Question: I have this in my activity's xml:
'''
<RelativeLayout xmlns:android="http://schemas.android.com/apk/res/android"
xmlns:tools="http://schemas.android.com/tools"
android:layout_width="match_parent"
android:layout_height="match_parent"
android:paddingBottom="@dimen/activity_vertical_margin"
android:paddingLeft="@dimen/activity_horizontal_margin"
android:paddingRight="@dimen/activity_horizontal_margin"
android:paddingTop="@dimen/activity_vertical_margin"
tools:context=".MainActivity" >
<ImageView
android:id="@+id/jokeIcon"
android:layout_width="wrap_content"
android:layout_height="wrap_content"
android:layout_alignParentTop="true"
android:layout_centerHorizontal="true"
android:contentDescription="@string/app_name"
/>
<ScrollView
android:layout_width="fill_parent"
android:layout_height="fill_parent"
android:layout_below="@+id/jokeIcon" >
<LinearLayout
android:layout_width="fill_parent"
android:layout_height="wrap_content"
android:orientation="vertical" >
<TextView
android:id="@+id/allJokesTxt"
style="?android:textAppearanceMedium"
android:layout_width="fill_parent"
android:layout_height="fill_parent"
android:gravity="center"
android:lineSpacingMultiplier="1.2"
android:padding="16dp" />
</LinearLayout>
</ScrollView>
<ImageView
android:id="@+id/jokeprev"
android:src="@drawable/backarrow"
android:layout_width="wrap_content"
android:layout_height="wrap_content"
android:layout_alignParentLeft="true"
android:layout_alignParentBottom="true"
android:contentDescription="@string/app_name"
/>
<ImageView
android:id="@+id/jokenext"
android:src="@drawable/nextarrow"
android:layout_width="wrap_content"
android:layout_height="wrap_content"
android:layout_alignParentBottom="true"
android:layout_alignParentRight="true"
android:contentDescription="@string/app_name"
/>
</RelativeLayout>
'''
As you can see I have 2 imageviews at the bottom. The problem is that the 2 arrows are overlaping the scrollview content. and it looks like this:

I will place the proper arrow size, but at this point the arrows are just overlapping the scrollView.
I know that I miss something really small here and that I miss some basics on the xml design. Can you give me a push?
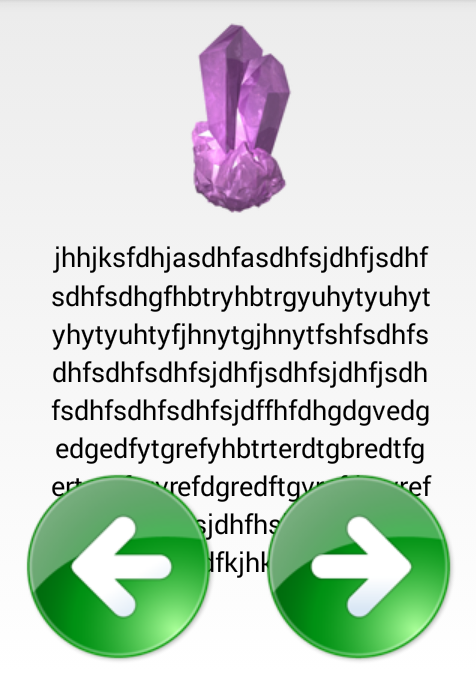
Answer: The problem is that the scrollview is set to fill the parent. That's why the buttons will overlap the scrollview. The trick is to add
'''
android:layout_above="@+id/jokeprev
'''
to the scrollview. This way the scrollview will be allways above the buttons.
Glad it works.